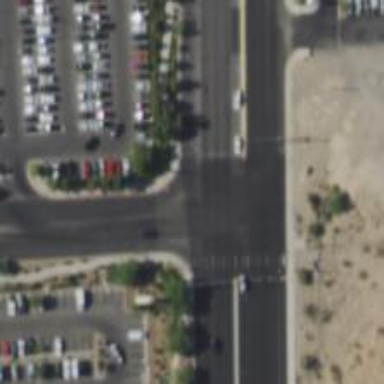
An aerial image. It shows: Primary road with asphalt surface.